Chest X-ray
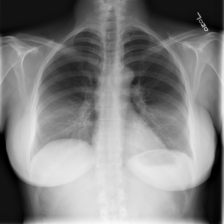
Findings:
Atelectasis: negative
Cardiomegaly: negative
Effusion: negative
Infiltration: negative
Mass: negative
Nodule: negative
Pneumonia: negative
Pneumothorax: negative
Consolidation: negative
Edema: negative
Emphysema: negative
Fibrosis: negative
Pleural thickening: negative
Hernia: negative